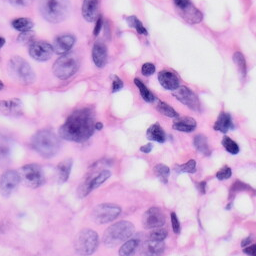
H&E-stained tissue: Skin